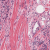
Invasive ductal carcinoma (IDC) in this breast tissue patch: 1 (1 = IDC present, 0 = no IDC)